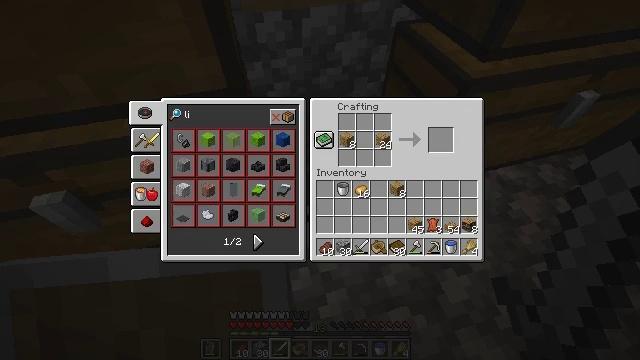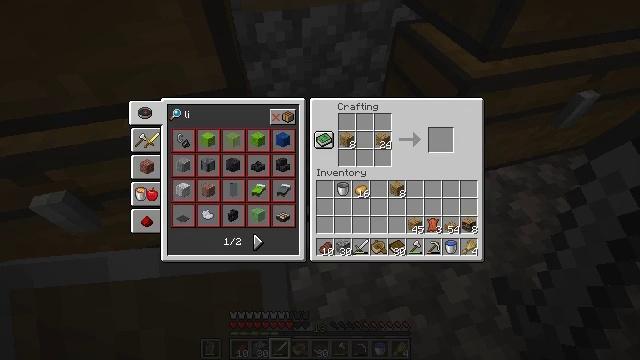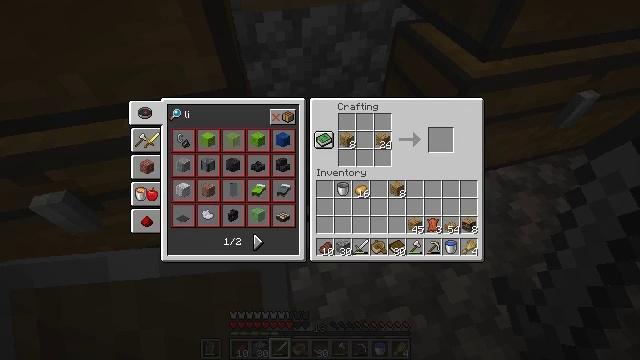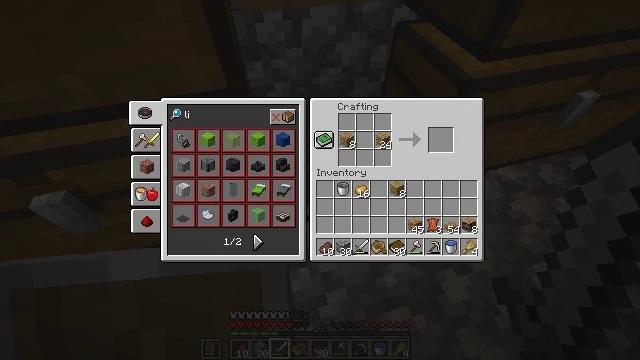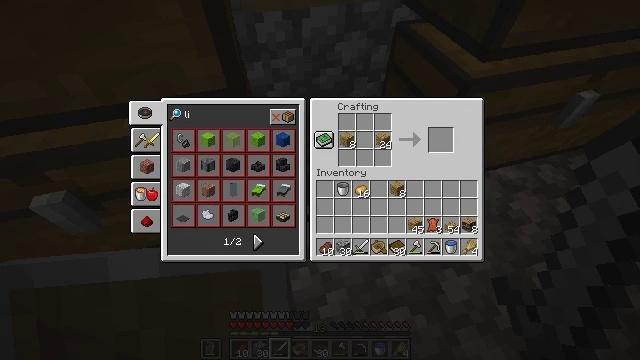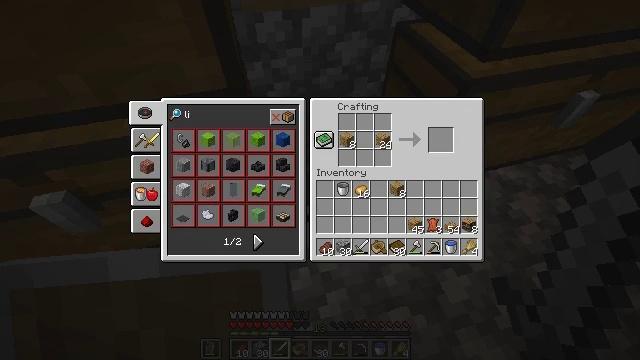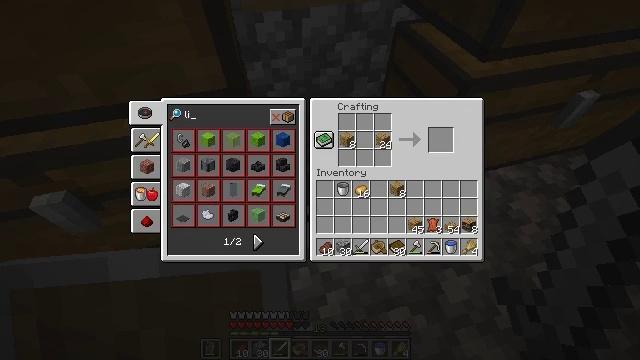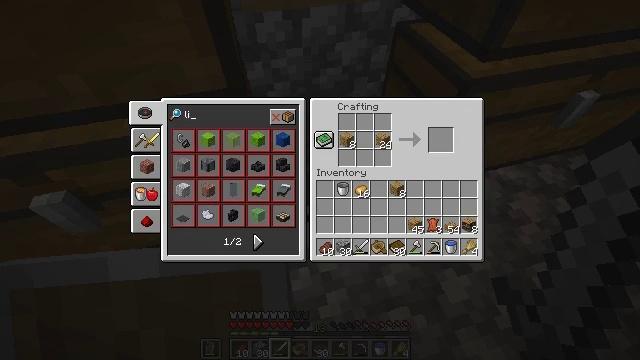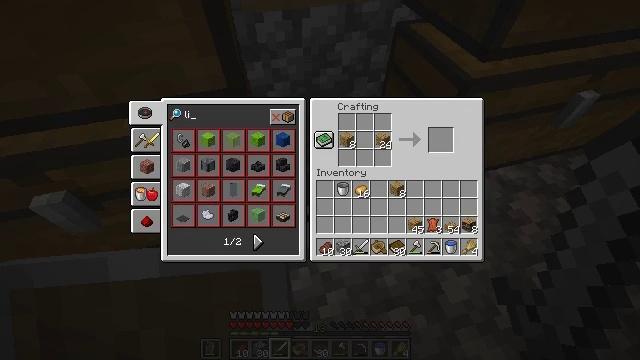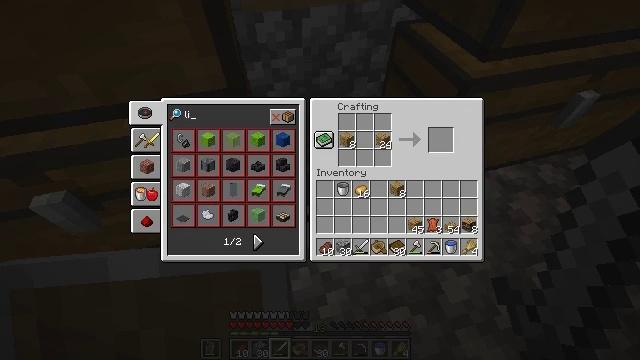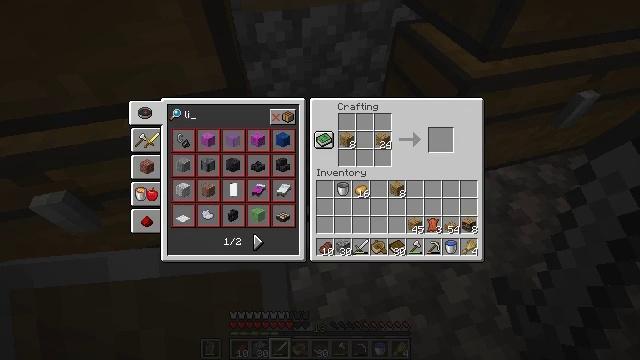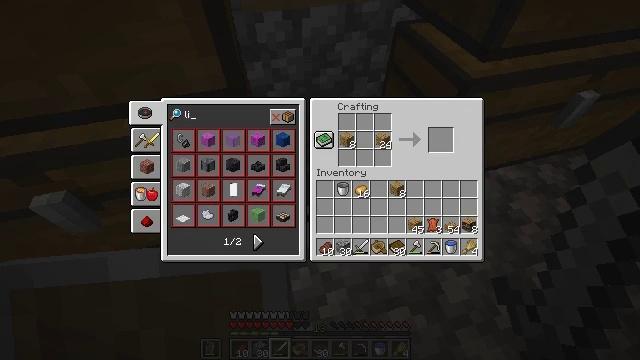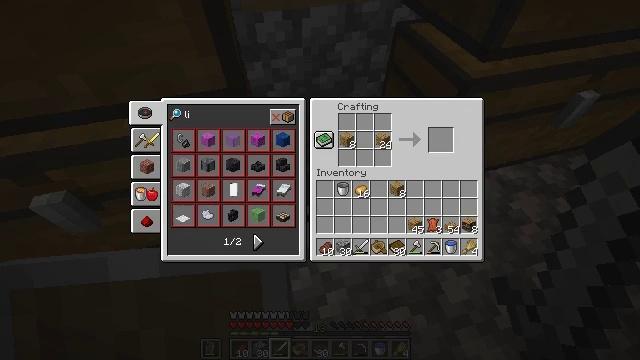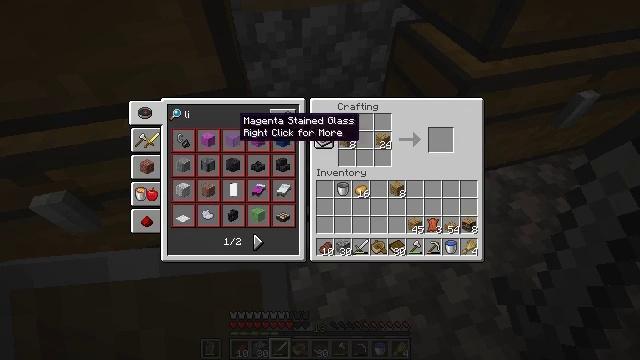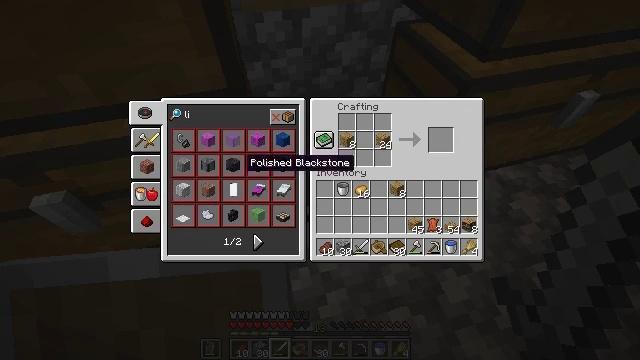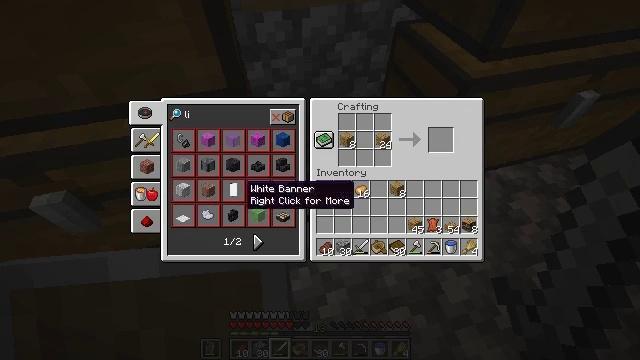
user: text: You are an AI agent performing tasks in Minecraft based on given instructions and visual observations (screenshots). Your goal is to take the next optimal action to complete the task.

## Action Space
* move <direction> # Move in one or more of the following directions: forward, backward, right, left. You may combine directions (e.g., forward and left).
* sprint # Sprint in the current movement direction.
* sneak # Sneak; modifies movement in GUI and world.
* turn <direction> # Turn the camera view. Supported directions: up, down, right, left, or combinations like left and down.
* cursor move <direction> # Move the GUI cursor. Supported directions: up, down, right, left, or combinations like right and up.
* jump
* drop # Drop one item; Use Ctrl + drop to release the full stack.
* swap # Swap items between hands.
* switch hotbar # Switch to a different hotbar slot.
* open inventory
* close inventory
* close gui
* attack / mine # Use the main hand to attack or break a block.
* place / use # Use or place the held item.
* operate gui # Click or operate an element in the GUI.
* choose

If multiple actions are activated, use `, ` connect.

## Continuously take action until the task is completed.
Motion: motion action
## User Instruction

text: Craft a lectern.
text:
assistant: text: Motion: no_op
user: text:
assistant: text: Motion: no_op
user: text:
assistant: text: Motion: no_op
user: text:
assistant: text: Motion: no_op
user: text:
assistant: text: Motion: no_op
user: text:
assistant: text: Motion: no_op
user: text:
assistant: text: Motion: no_op
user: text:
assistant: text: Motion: no_op
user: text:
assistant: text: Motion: no_op
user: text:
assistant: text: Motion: no_op
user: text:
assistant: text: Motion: no_op
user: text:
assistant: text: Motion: no_op
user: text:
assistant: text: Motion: turn right and down
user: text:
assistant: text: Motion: turn right and down
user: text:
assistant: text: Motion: turn down
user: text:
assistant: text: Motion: no_op
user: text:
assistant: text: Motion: turn left and down
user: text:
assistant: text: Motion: turn down
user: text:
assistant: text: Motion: no_op
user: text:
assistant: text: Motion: turn right
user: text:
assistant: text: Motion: turn right
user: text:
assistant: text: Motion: no_op
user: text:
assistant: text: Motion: no_op
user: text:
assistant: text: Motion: no_op
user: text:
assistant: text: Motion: no_op
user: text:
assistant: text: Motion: no_op
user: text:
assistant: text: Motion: attack / mine
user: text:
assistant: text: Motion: attack / mine
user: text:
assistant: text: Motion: no_op
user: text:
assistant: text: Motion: no_op